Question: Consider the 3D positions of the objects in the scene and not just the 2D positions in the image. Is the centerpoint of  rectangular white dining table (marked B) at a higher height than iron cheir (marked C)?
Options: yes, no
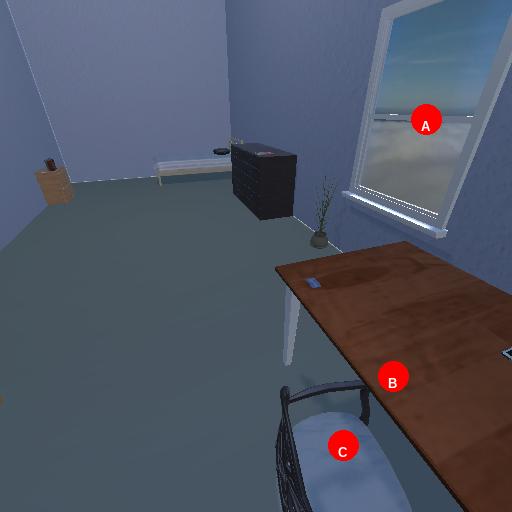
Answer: yes